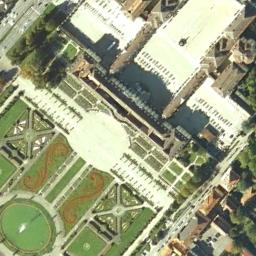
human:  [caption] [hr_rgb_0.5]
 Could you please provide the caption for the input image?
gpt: The roof of this palace is all white  There is a small garden in the middle of the palace .

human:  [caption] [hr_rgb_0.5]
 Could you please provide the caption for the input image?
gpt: The brown palace has a park and an open area .

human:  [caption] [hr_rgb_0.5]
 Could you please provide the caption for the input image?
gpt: The palace is on the grass surrounded by buildings and trees .

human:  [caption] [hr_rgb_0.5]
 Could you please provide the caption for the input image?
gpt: There are many trees near the palace .

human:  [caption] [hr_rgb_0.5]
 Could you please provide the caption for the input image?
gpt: There are some green lawns beside the palace .